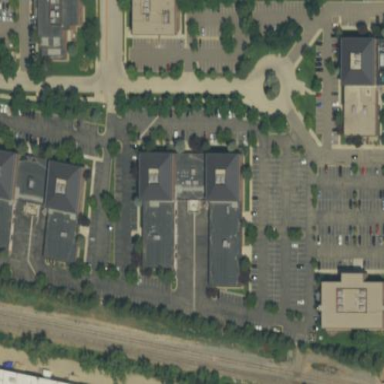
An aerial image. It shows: Office building.